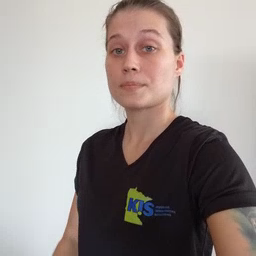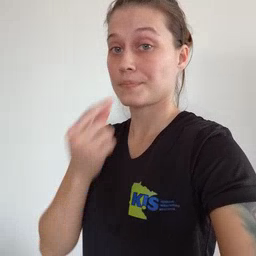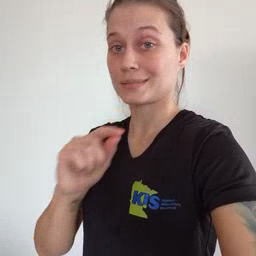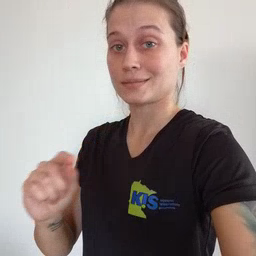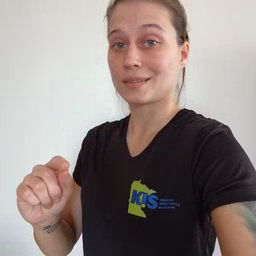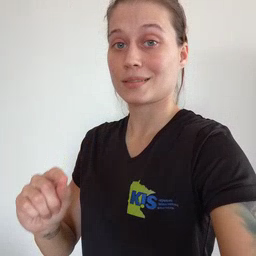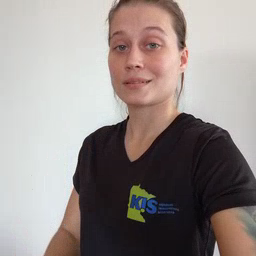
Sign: pencil